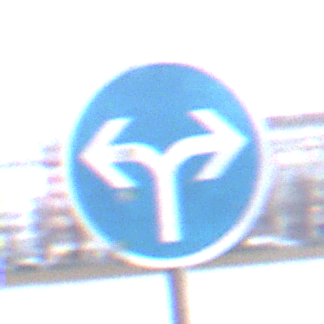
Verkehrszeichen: VorgeschriebeneFahrtrichtungRechtsOderLinks
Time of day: MorningAfternoon
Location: Outdoor (Urban)
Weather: Overcast
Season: NotSpecified
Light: Natural